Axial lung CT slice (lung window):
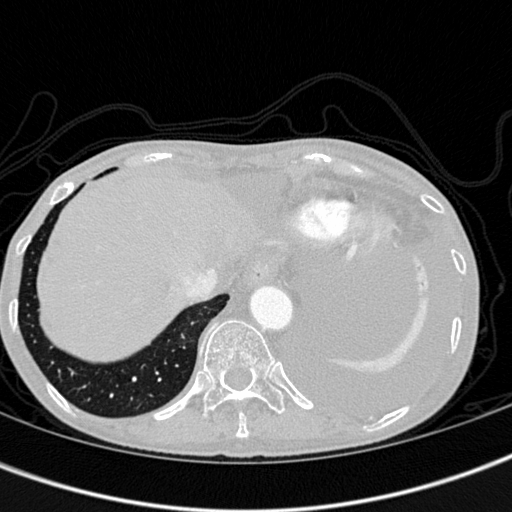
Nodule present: no